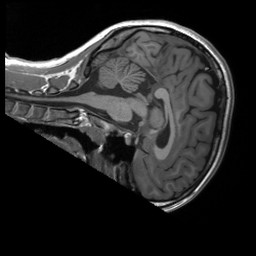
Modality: T1w
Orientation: sagittal
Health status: healthy
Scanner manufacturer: siemens
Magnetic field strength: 3 T
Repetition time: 1.9 s
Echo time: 0.00232 s